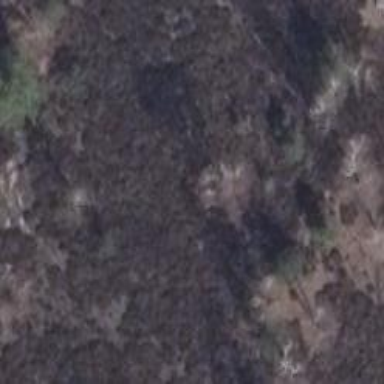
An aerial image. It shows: Forest area.